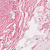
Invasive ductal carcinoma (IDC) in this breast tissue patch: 0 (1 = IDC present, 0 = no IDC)